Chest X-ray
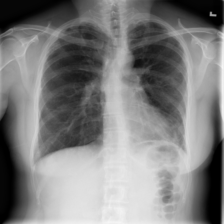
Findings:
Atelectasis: negative
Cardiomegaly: negative
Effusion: negative
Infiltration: negative
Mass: negative
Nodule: positive
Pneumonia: negative
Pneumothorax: negative
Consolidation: negative
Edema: negative
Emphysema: negative
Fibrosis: negative
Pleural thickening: negative
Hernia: negative